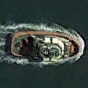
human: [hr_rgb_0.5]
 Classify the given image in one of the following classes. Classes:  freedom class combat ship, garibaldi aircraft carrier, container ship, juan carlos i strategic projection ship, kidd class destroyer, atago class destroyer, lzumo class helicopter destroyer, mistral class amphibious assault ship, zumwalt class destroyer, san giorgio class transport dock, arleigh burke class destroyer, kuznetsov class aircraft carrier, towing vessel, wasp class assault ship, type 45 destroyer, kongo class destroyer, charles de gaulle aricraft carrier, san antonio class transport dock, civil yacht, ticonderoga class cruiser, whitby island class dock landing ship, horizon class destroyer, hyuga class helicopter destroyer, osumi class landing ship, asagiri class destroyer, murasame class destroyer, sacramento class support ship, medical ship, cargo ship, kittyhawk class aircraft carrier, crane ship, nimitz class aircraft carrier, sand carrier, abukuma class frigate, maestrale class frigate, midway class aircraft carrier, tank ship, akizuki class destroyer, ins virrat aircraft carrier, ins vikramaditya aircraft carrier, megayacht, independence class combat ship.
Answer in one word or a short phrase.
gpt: Towing vessel